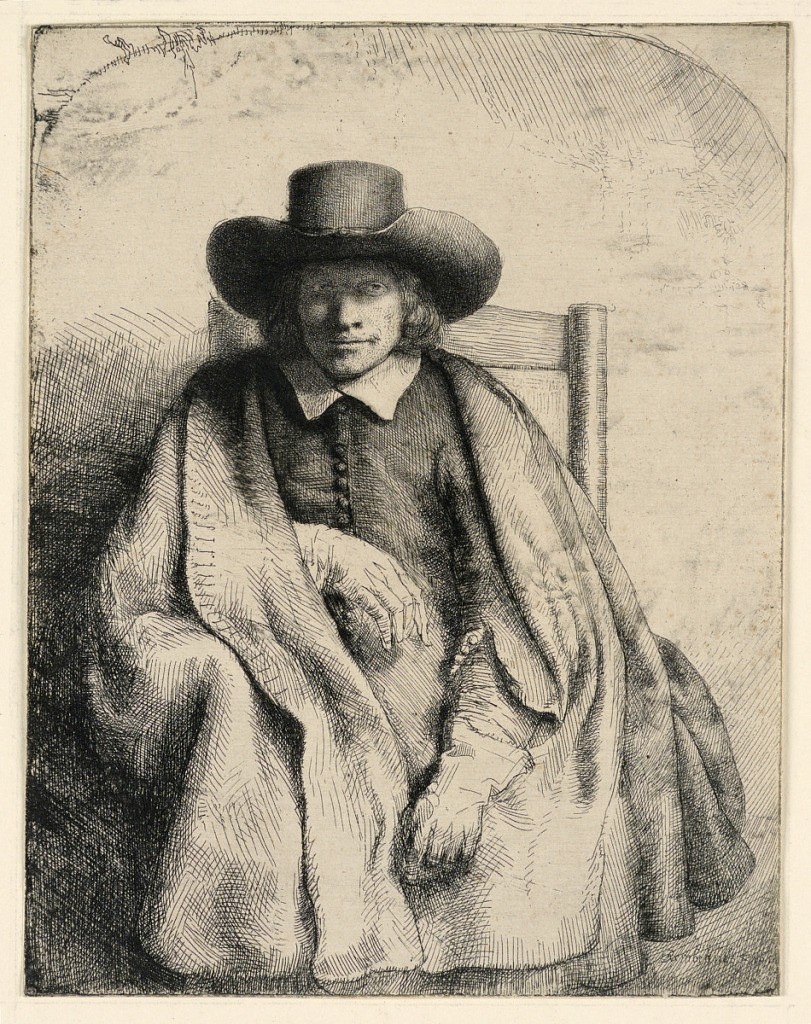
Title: Clement de Jonghe, Printseller
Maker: Rembrandt Harmensz van Rijn, Dutch, 1606–1669
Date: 1651
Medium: Etching on laid paper
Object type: Print
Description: Three-quarter length portrait of a man, seated, facing the spectator, the head shown full-face. He wears a cape, broad-rimmed hat, and gloves. Arched top.